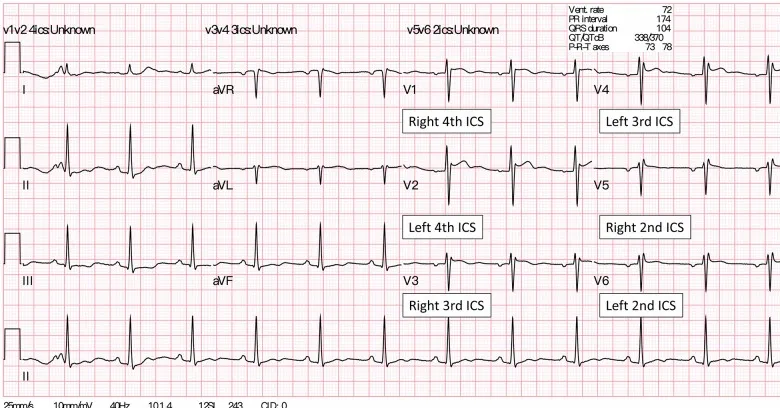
(A) A baseline 12-lead ECG of the patient showed a Brugada type 2 pattern (saddleback ST-segment elevation) in the precordial leads V1 placed at 4th ICS and lead V2 placed at 4th ICS.
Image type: electrography (ekg)